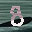
Label: 8